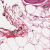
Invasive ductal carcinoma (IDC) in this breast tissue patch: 0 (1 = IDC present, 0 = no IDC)